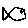
Label: fish